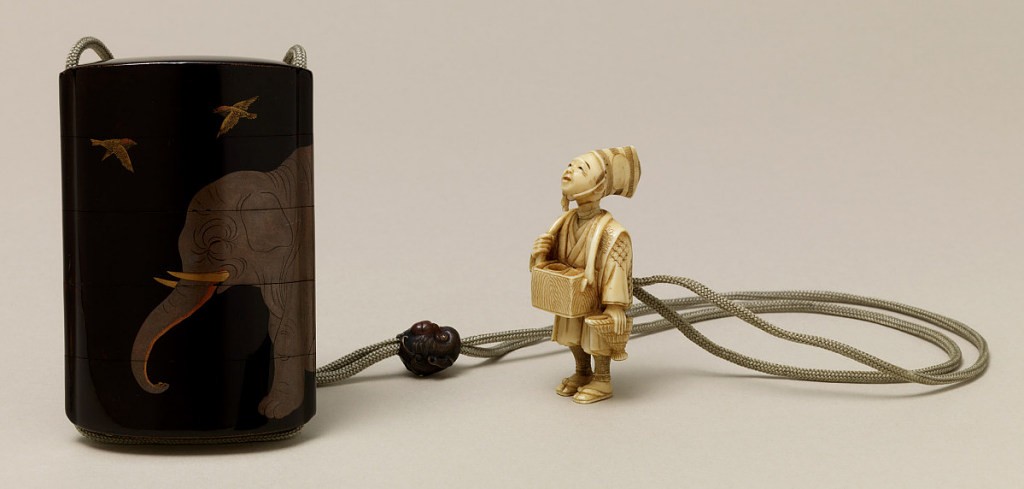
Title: Netsuke
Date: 19th century
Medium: Ivory
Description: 1952-164-35: Five sections, with an elephant and three flying b...;     1952-164-36: Head of a monkey, with gold eyes.50;     1952-164-37-a,b: Figure of a street vendor, wearing a sambaso hat a...